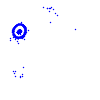
Particle: electron